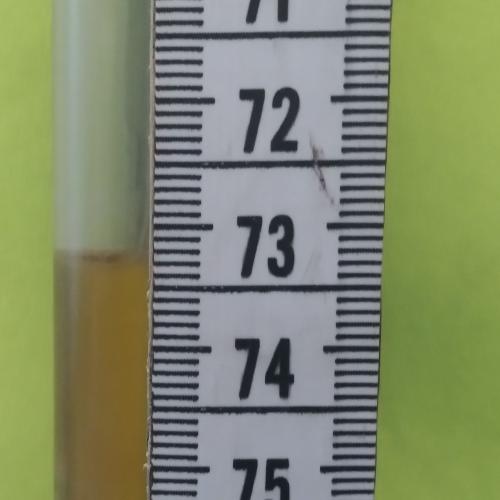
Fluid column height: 73.3 cm